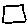
Label: square